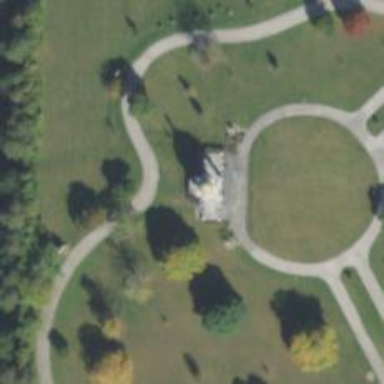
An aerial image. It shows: Historic monument.